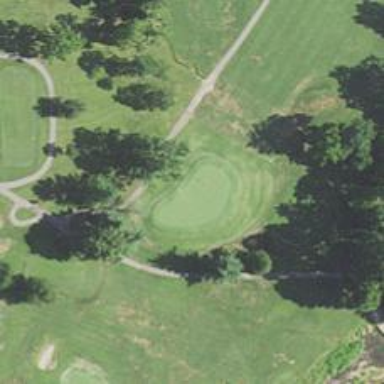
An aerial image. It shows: Golf hole.